Question: This is probably a simple question but:
How can I make a title using any headling tag but I want the title between to lines like this:
'''
<h4>Staging Server</h4>
'''

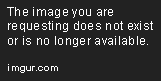
Answer: You could use ':after' and ':before' :pseudo-elements.
'''
h4 span {
position: relative;
color: #00C8FF;
padding: 0 15px;
margin: 0 80px;
font-size: 16px;
font-weight: 100;
}
h4 span:before, h4 span:after {
content: '';
position: absolute;
width: 60%;
height: 1px;
transform: translateY(-50%);
top: 50%;
background: #6F6F6F;
left: -60%;
}
h4 span:after {
left: 100%;
}
'''
'''
<h4><span>Staging Server</span></h4>
'''